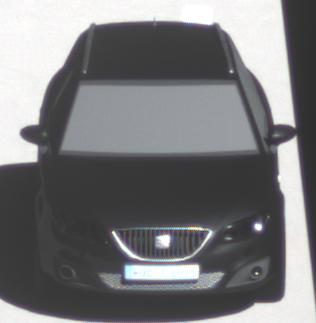
Make: SEAT
Model: Exeo ST 1.6
Detailed model: Exeo (3R) ST
Model produced from: 2010/05
Model produced until: 2010/08
Doors: 5
Color: black
Road condition: dry road
Daytime: midday
Contrast: high contrast